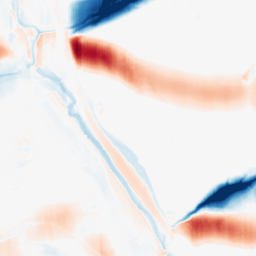
Category: morphological
Decomposition family: morphological_ellipse
Decomposition parameters: operation: average
width: 50
height: 5
Upsampling method: linear_exact
Upsampling parameters: scale: 8
Upsampling scale: 8